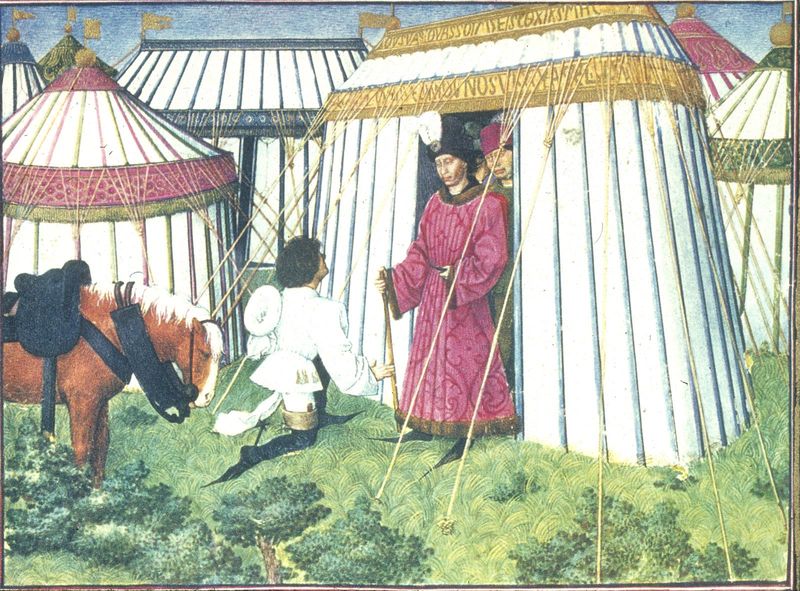
Titel: Livre du Coeur d’amour épris von René d’Anjou
Künstler: Coeur-Meister
Institution: Wien, Österreichische Nationalbibliothek
Schlagwörter: himmel, mann, weiß, menschen, hut, hüte, gras, rot, herr, büsche, gebüsch, gold, mantel, pflanzen, pferd, stock, mähne, sattel, fahnen, stab, lila, könig, inschrift, robe, zeltlager, kniefall, zelt, zelte, gebieter